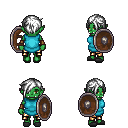
a pixel art fantasy rpg character, female body template, orc, green skin, teal tunic, gold greaves, white pixie cut hairstyle, leather bracers, gray slippers, shield, four views (front, back, left, right), 2x2 character sprite sheet, small pixel art, hard edges, no anti-aliasing